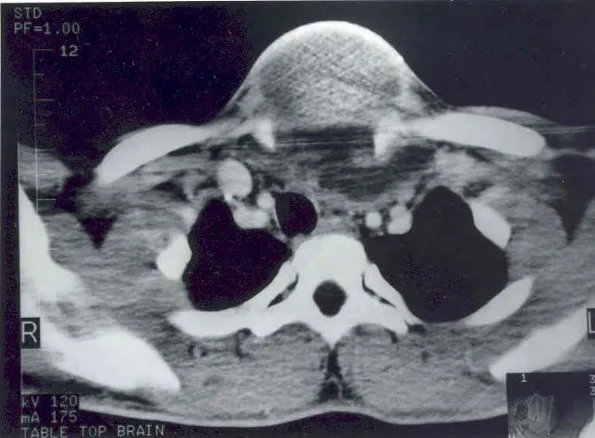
Contrast-enhanced CT scan of the upper thorax showing extension of a complex cystic mass and displacement of the trachea with compression of major vessels.
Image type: radiology (ct)